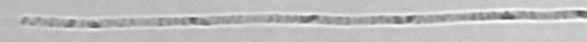
Label: Leptocylindrus